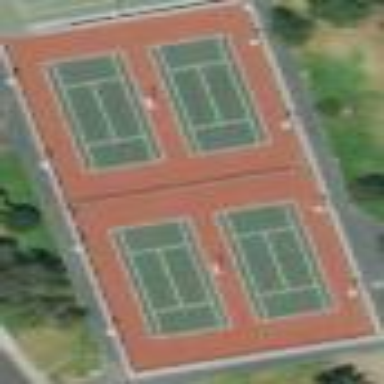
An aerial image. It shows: Tennis court on pitch.